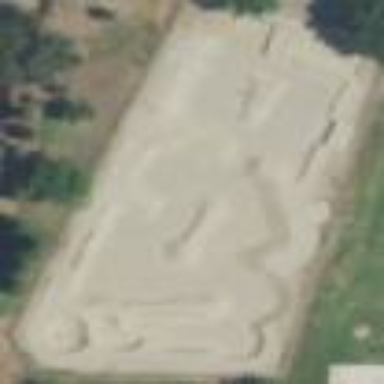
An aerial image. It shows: Concrete pitch for leisure land activities.